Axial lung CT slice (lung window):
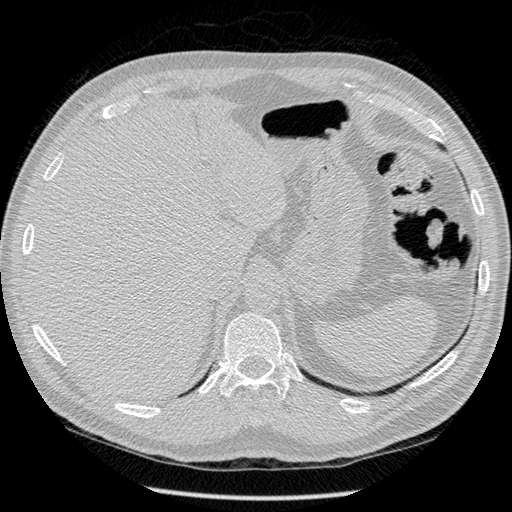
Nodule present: no